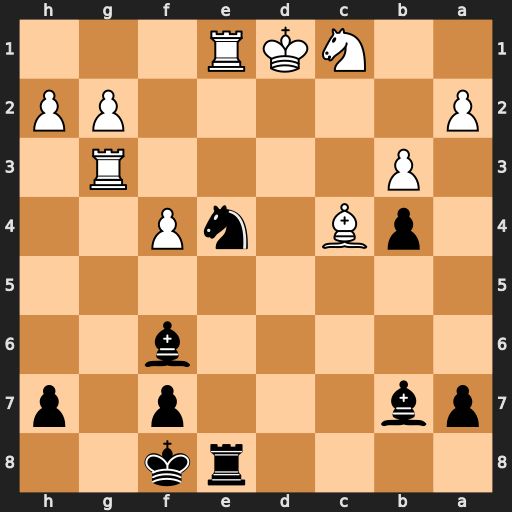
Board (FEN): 4rk2/pb3p1p/5b2/8/1pB1nP2/1P4R1/P5PP/2NKR3
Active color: b
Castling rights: -
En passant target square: -
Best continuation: Nf2+ Kd2 Bc3+ Rxc3 bxc3+ Kxc3 Rxe1